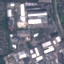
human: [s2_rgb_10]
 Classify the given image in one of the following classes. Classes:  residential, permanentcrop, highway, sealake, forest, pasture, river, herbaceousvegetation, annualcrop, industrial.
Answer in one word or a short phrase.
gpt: Industrial